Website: apple
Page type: order-tracking
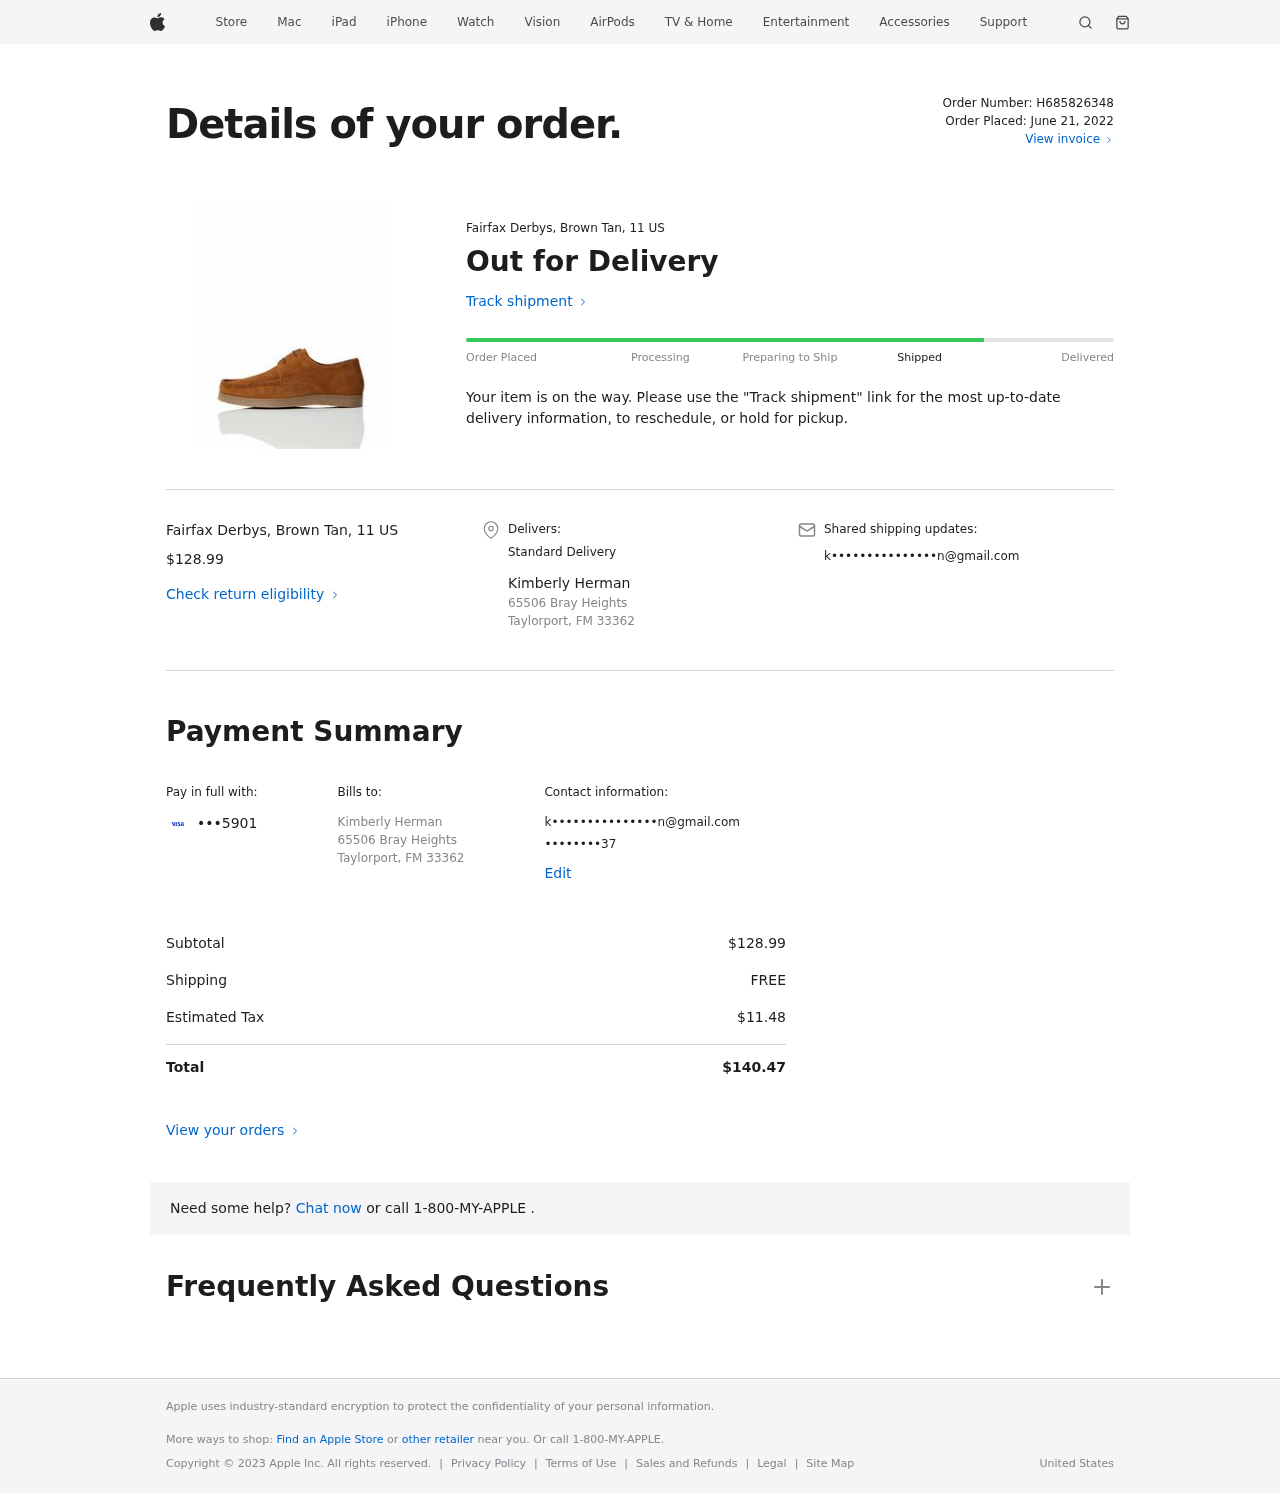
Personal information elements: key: PII_CARD_LAST4
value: •••5901
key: PII_CITY_STATE_ZIP
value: Taylorport, FM 33362
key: PII_EMAIL
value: k•••••••••••••••n@gmail.com
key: PII_FULLNAME
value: Kimberly Herman
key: PII_PHONE
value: ••••••••37
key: PII_STREET
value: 65506 Bray Heights
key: PII_FULLNAME2
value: Kimberly Herman
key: PII_STREET2
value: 65506 Bray Heights
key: PII_CITY_STATE_ZIP2
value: Taylorport, FM 33362
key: PII_EMAIL2
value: k•••••••••••••••n@gmail.com
Product elements: key: PRODUCT1_NAME
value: Fairfax Derbys, Brown Tan, 11 US
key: PRODUCT1_PRICE
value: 128.99
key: PRODUCT1_NAME2
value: Fairfax Derbys, Brown Tan, 11 US
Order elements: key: ORDER_ID
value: Order Number: H685826348
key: ORDER_DATE
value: Order Placed: June 21, 2022
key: ORDER_SUBTOTAL
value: $128.99
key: ORDER_SHIPPING_COST
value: FREE
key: ORDER_TAX
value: $11.48
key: ORDER_TOTAL
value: $140.47